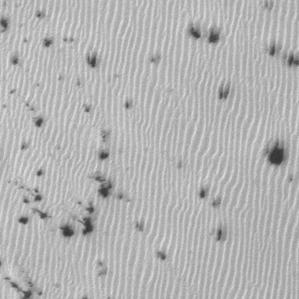
Label: frost